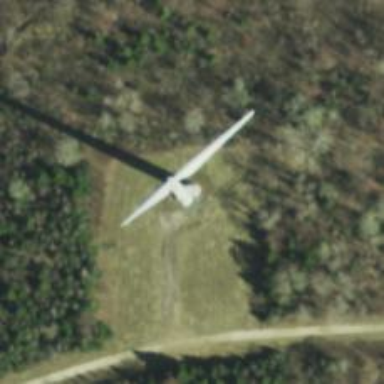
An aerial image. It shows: Wind generator powered by horizontal-axis wind turbine.